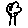
Label: tree